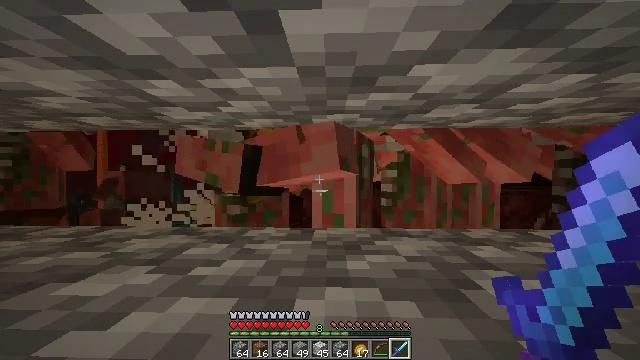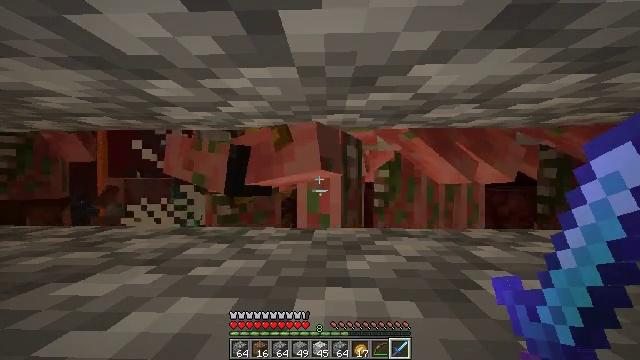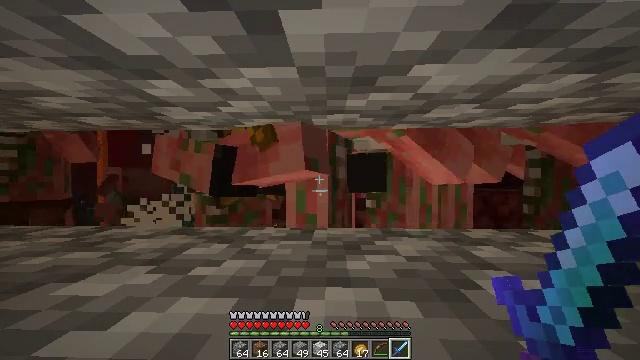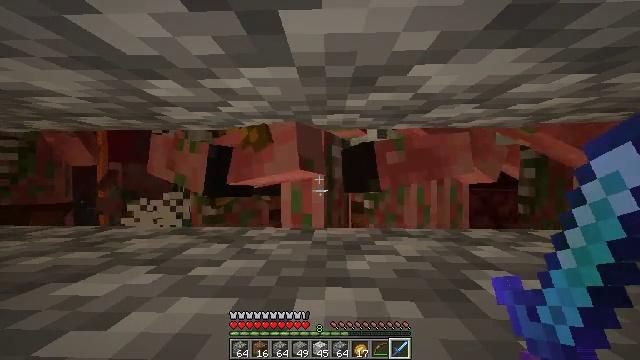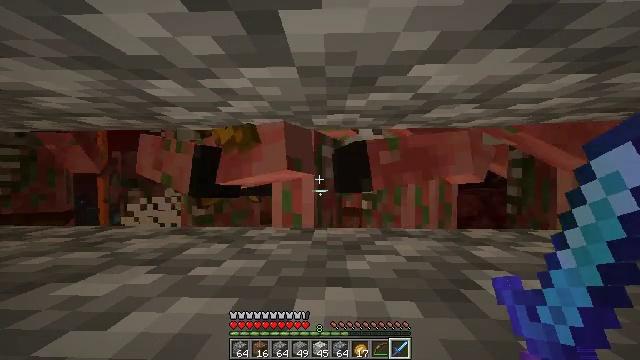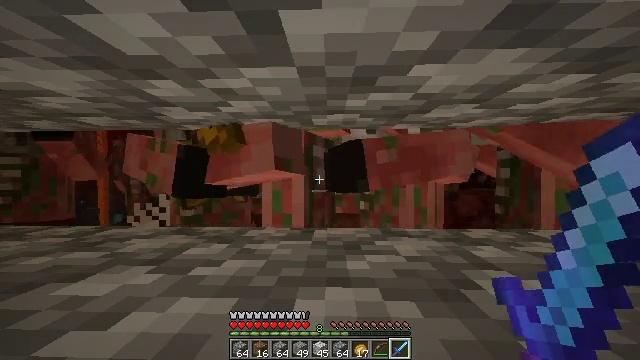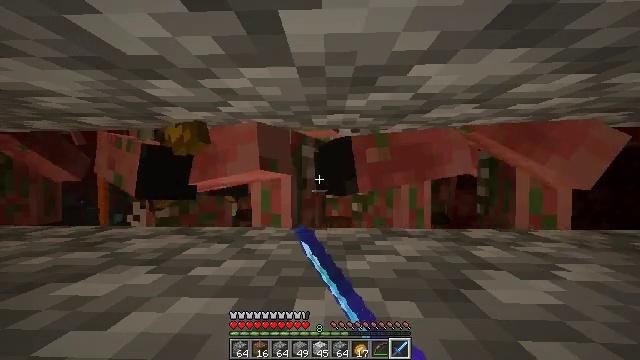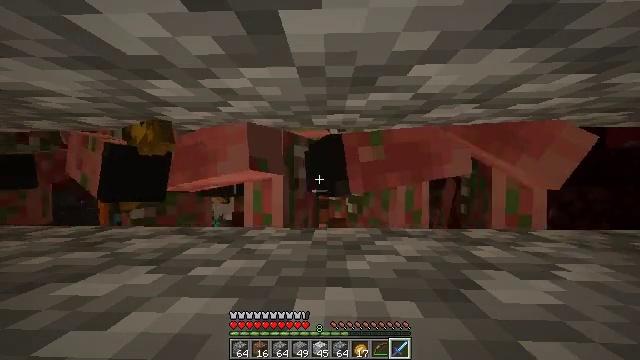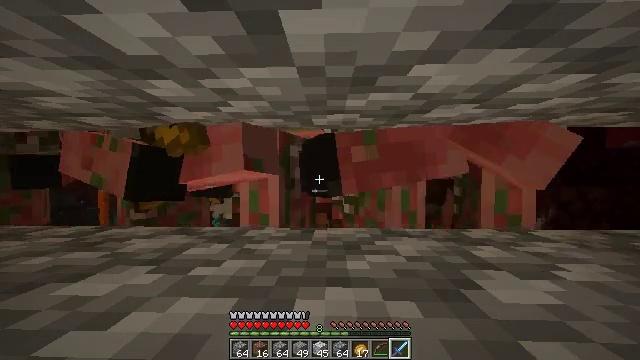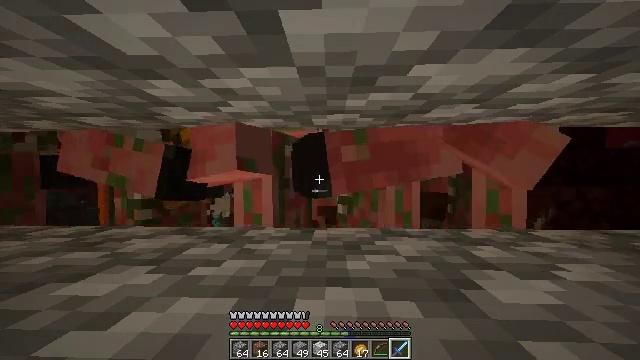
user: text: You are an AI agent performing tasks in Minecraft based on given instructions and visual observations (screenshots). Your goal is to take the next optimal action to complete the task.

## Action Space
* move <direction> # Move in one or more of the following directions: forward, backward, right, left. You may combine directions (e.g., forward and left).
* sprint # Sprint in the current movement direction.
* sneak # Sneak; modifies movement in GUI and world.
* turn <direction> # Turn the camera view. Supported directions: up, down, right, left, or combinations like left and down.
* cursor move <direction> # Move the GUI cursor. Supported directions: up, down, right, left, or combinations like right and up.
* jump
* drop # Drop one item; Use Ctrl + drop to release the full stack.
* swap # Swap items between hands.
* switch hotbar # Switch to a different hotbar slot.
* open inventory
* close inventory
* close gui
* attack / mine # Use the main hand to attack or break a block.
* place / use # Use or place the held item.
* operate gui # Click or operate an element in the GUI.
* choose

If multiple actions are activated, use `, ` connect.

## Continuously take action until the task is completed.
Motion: motion action
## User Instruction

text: Kill nether mobs.
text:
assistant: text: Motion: no_op
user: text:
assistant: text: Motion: no_op
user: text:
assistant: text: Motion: no_op
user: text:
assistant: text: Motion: no_op
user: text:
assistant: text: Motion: attack / mine
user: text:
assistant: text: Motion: attack / mine
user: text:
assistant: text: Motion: attack / mine
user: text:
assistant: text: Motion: attack / mine
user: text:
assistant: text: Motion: no_op
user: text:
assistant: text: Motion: no_op